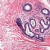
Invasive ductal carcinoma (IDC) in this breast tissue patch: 0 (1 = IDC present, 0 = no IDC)